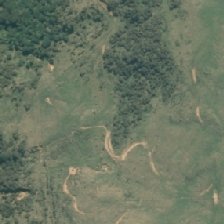
Land cover: manuka_kanuka